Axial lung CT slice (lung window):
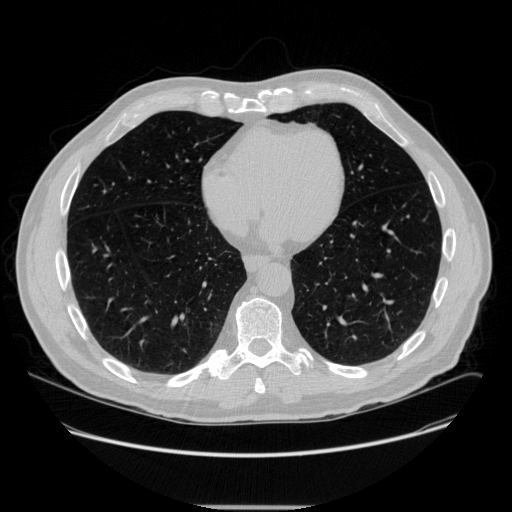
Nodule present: no